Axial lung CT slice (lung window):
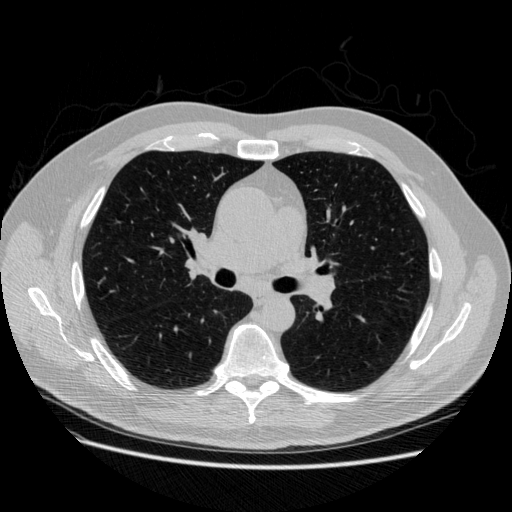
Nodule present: no